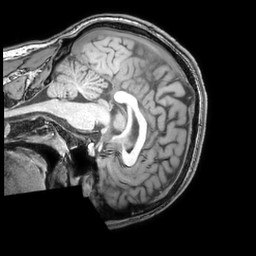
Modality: T1w
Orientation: sagittal
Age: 27
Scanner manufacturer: philips
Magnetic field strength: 3 T
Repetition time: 0.007 s
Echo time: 0.003501 s